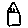
Label: house